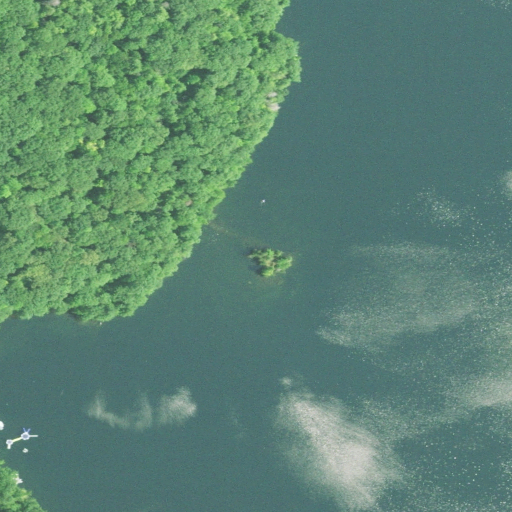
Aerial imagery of island in Connecticut named Curatole Island containing open water, mixed forest, open development, herbaceous wetlands, deciduous forest, and grassland